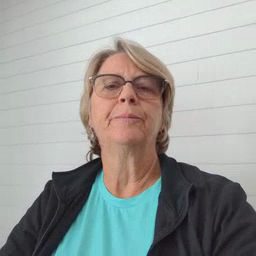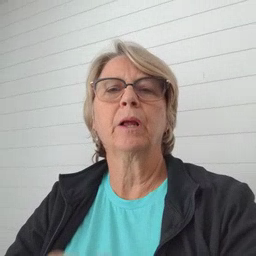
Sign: hungry